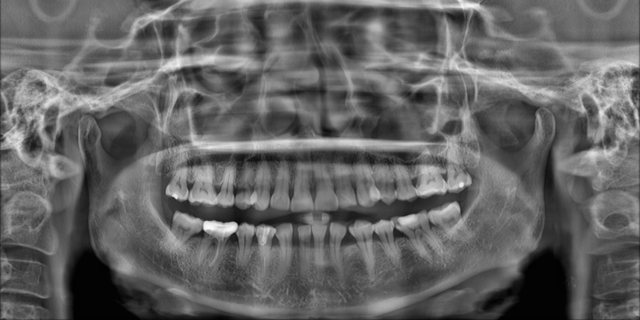
adult